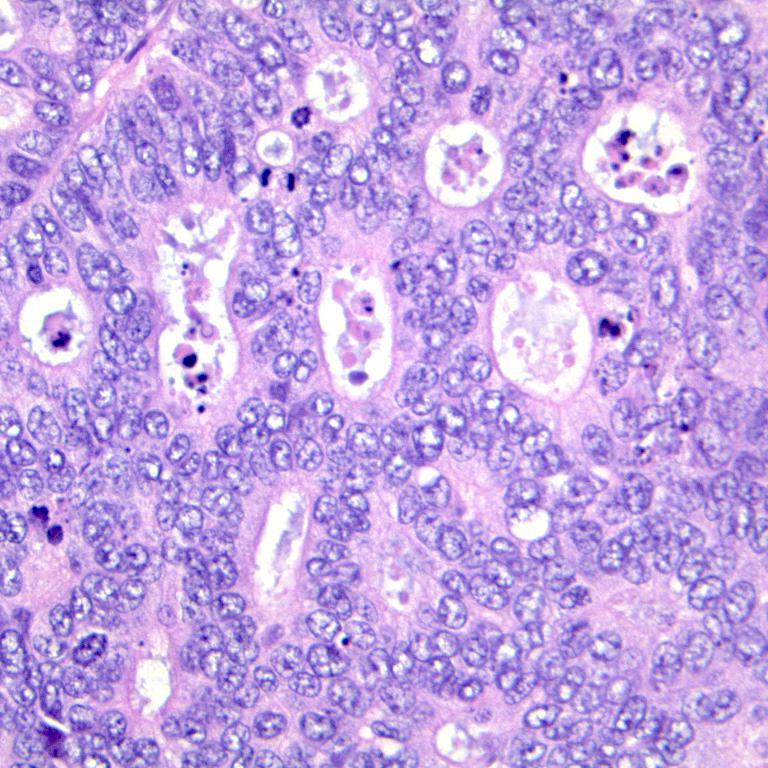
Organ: colon
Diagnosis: adenocarcinomas